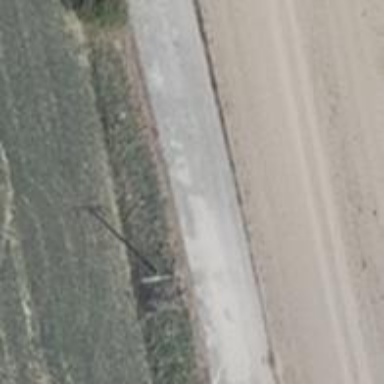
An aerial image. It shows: Straight power pole with straight line management system.